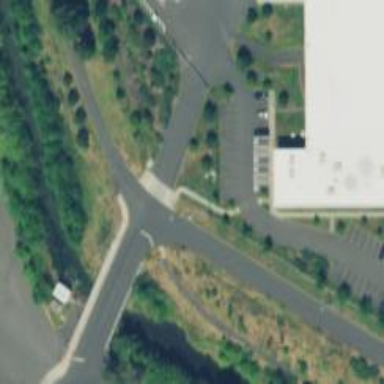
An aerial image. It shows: Unclassified road with sidewalk on the left.